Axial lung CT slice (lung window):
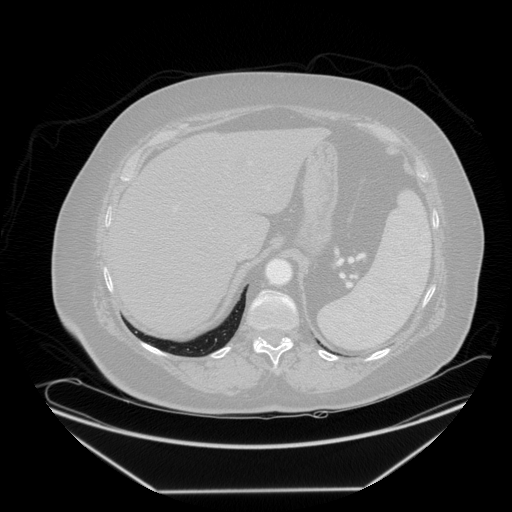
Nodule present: no